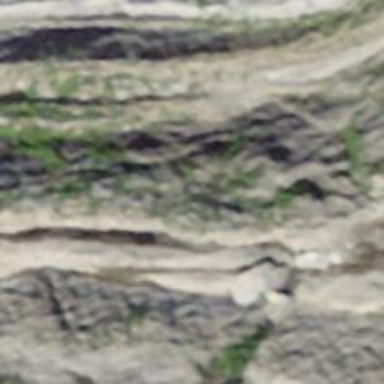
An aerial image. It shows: Natural cliff.